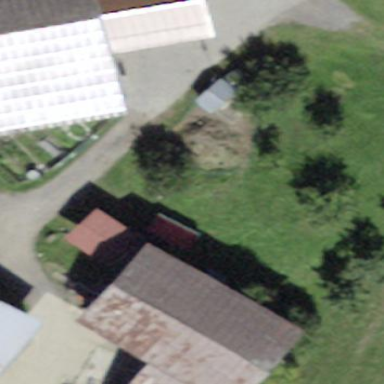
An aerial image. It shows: Farm auxiliary building.